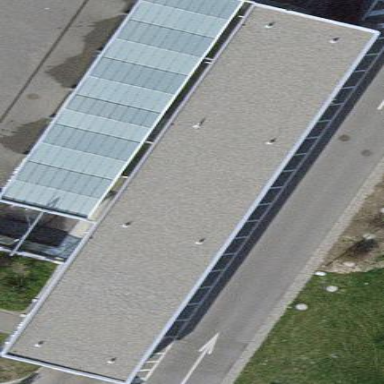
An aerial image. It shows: Building housing car wash facility.